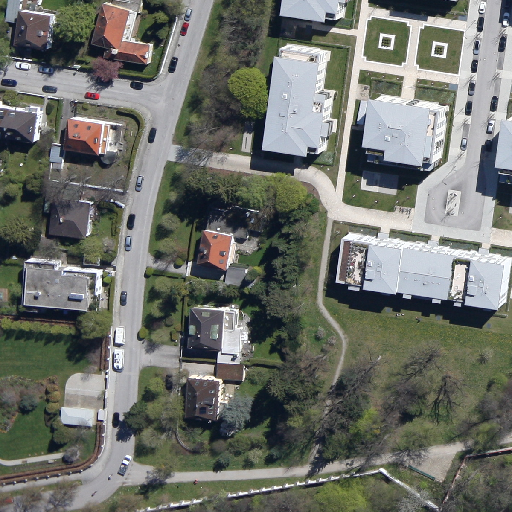
Referring expression: sidewalk